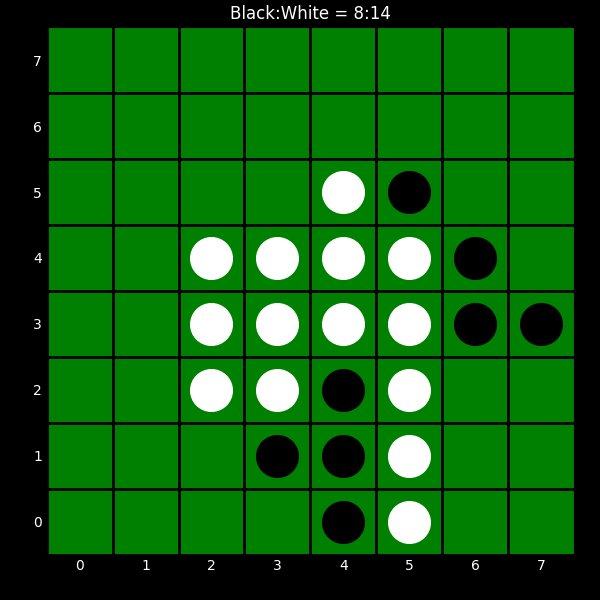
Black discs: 8
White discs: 14